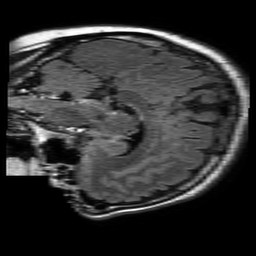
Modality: FLAIR
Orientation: sagittal
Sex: male
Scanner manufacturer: philips
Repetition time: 11 s
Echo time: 0.125 s